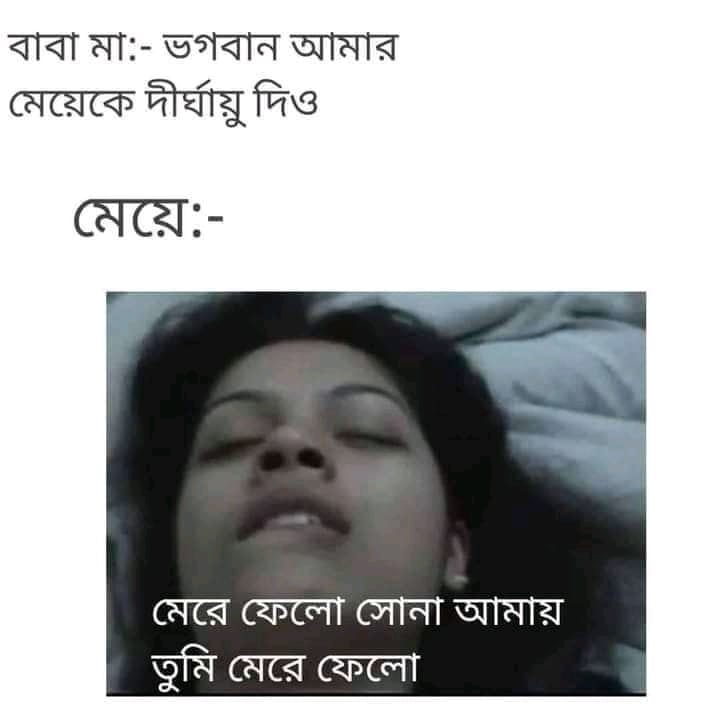
Caption: বাবা মা : - ভগবান আমার মেয়েকে দীর্ঘায়ু দিও    মেয়ে    মেরে ফেলো সোনা আমায় তুমি মেরে ফেলো
Label: hate